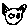
Label: cat